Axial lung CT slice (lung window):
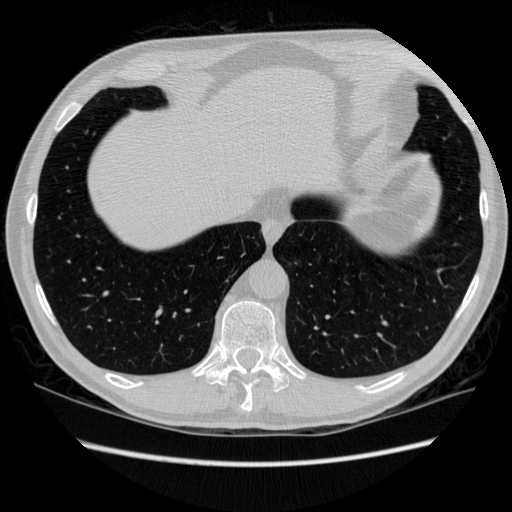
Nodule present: no